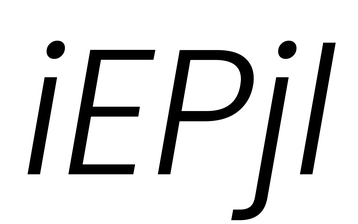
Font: Poppins-LightItalic